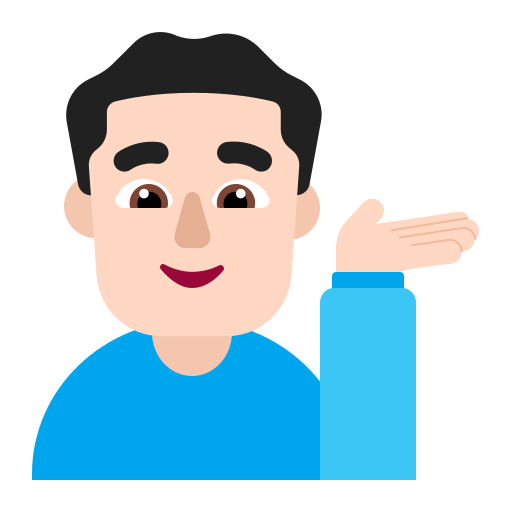
man tipping hand flat light